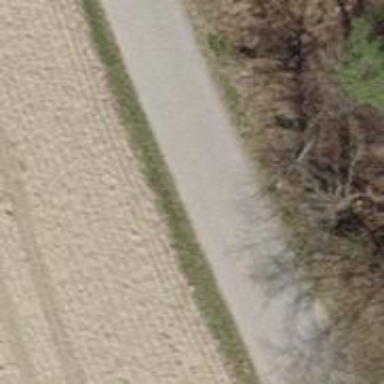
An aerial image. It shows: Unclassified paved road.